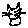
Label: cat